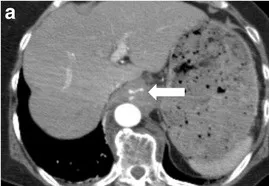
A; Enhanced CT revealed contrast material extravasation within the retrocrural space on arterial phase (arrow).
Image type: radiology (ct)